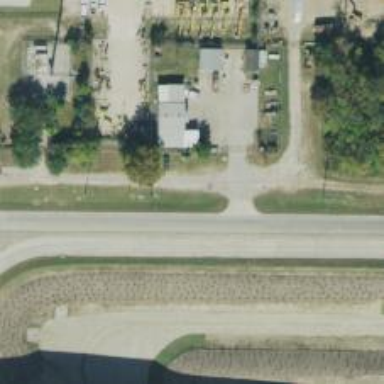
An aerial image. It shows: Secondary link road.